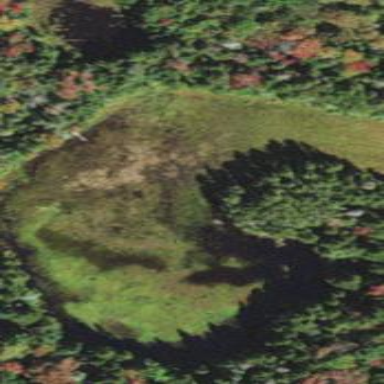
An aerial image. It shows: Marsh wetland.